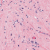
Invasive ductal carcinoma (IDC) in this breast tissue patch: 0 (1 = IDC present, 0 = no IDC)